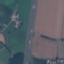
Land use / land cover class: Highway